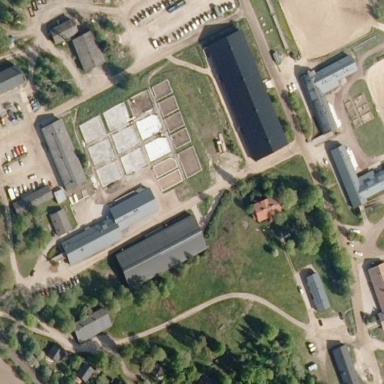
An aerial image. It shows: Farmyard used for equestrian activities. The area is designated for horse riding leisure land.